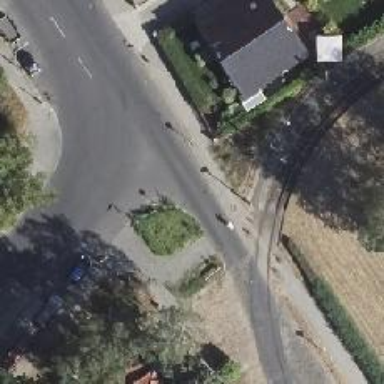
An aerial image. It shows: Unclassified road with separate sidewalk.